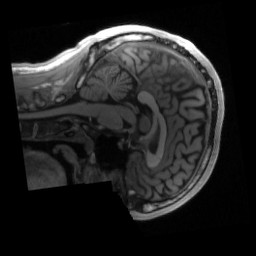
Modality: T1w
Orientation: sagittal
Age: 23
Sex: male
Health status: ill
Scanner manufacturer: siemens
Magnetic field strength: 3 T
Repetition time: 2.2 s
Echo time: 0.00157 s